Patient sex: M
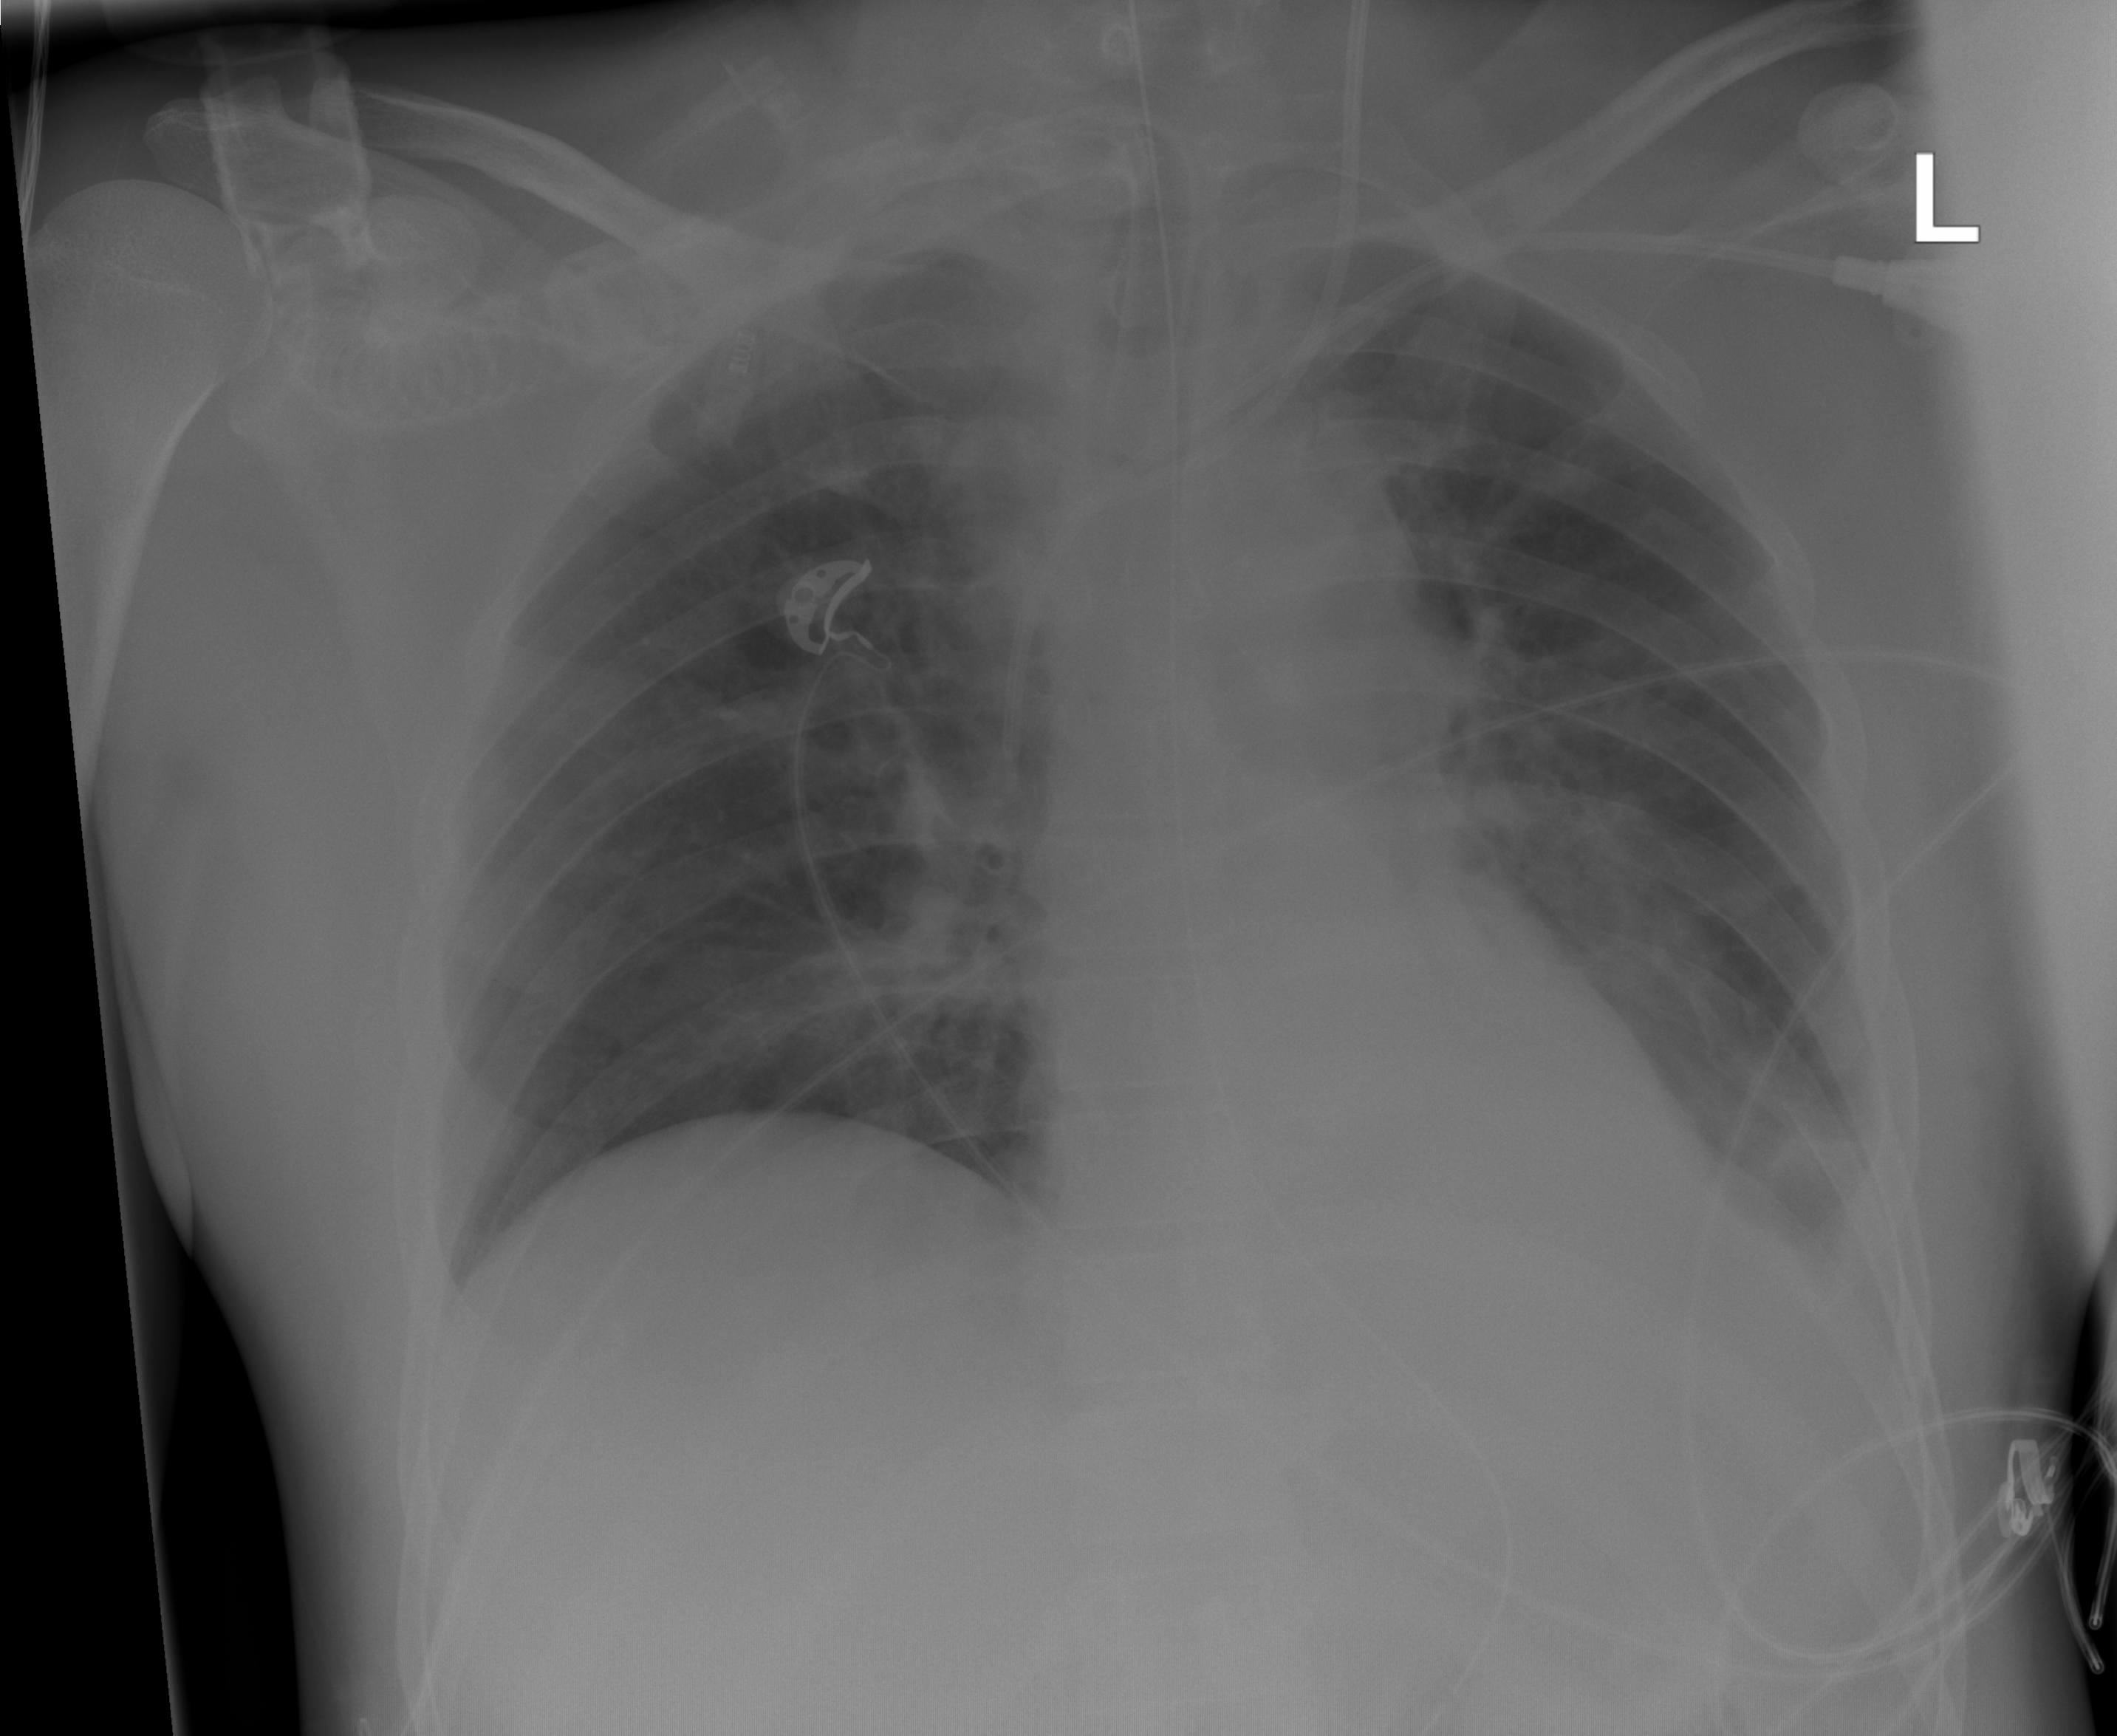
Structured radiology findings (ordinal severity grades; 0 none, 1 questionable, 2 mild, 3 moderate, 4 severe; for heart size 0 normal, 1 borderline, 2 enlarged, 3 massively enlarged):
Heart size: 0
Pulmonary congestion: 0
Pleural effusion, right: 0
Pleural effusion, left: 1
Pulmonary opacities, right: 0
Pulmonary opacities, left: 0
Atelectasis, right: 0
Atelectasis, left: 1